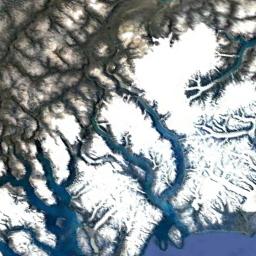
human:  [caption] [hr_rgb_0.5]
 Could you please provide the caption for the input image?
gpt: There is a lot of snow on the snowberg .

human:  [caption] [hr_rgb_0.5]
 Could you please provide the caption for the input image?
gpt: The snowberg has some fiords and the sea is next to the snowberg .

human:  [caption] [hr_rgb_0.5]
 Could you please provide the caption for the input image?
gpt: The snow berg is next to the water .

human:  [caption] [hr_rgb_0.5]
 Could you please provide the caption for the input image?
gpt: A large mountain covered in snow is surrounded by blue water .

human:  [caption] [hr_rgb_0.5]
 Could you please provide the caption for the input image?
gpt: There are much snow and some rivers on the snowberg .